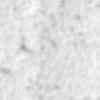
Label: no_change